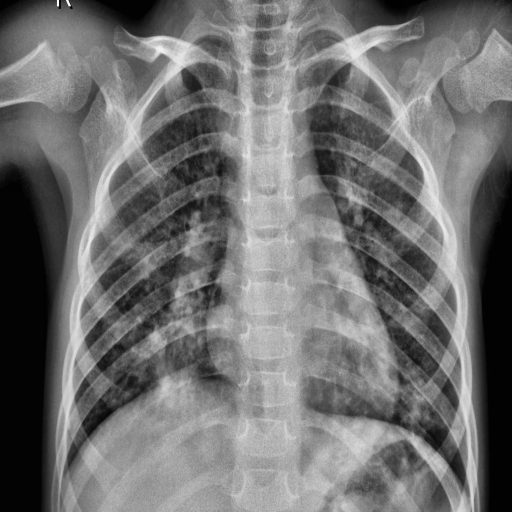
Finding: PNEUMONIA